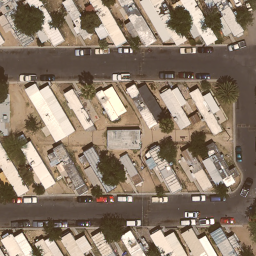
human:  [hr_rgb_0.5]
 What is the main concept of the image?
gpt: mobile home park